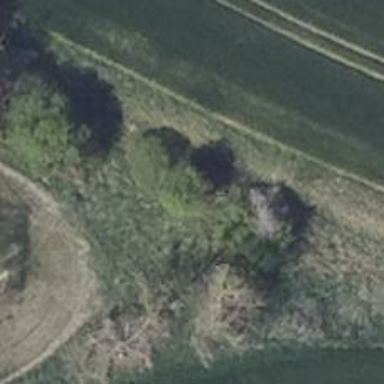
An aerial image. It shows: Deciduous broadleaved tree.